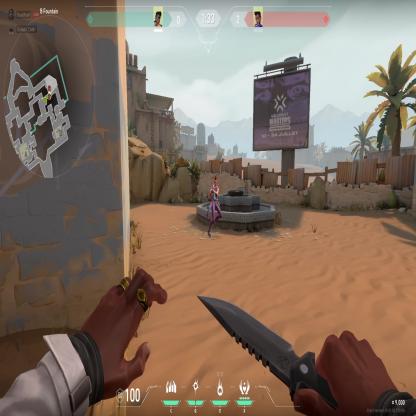
Label: enemy